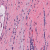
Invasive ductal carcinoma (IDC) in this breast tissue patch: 0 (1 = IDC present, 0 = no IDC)